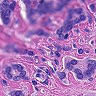
Metastatic tissue present: yes